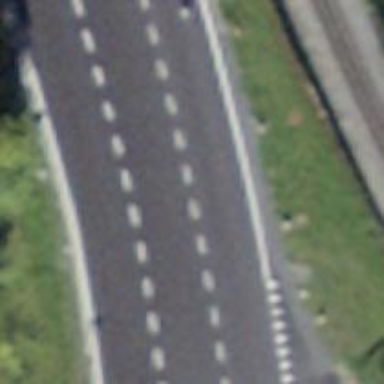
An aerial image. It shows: Secondary road with asphalt surface.